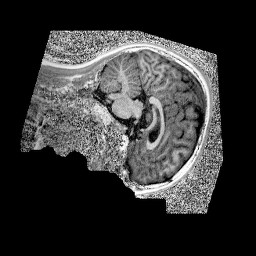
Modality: UNIT1
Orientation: sagittal
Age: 11
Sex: male
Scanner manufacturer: siemens
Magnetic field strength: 3 T
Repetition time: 4 s
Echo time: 0.00299 s